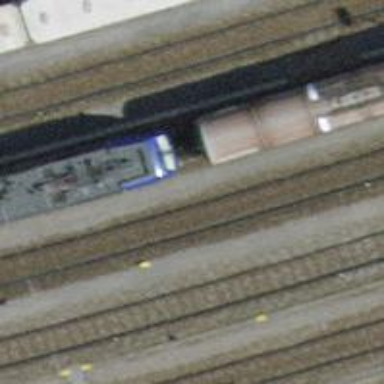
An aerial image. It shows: Rail yard with electrified contact lines for the railway.